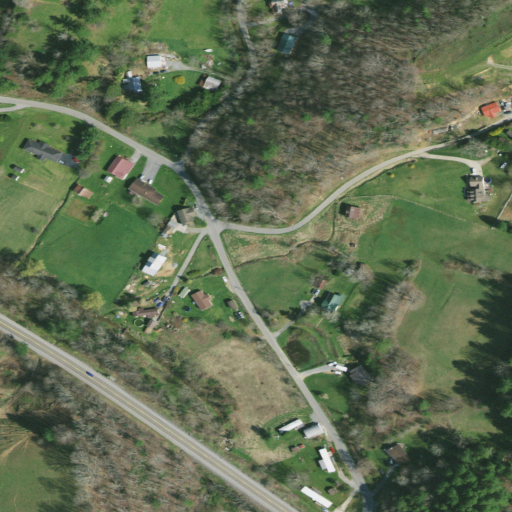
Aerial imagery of valley in Tennessee named Dolan Hollow containing open development, deciduous forest, low intensity development, pasture, mixed forest, and evergreen forest